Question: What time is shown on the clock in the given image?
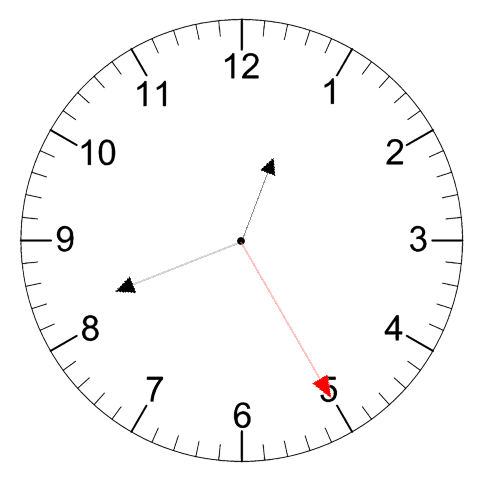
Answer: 12:41:25